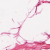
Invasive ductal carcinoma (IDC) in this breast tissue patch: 0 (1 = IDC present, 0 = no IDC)